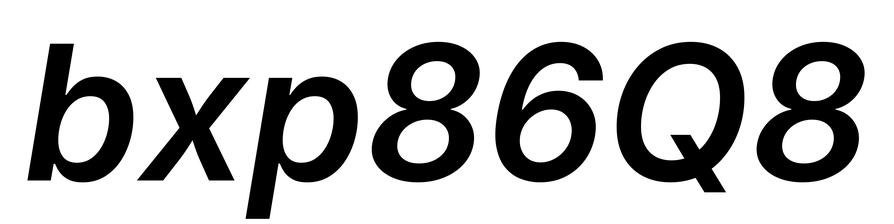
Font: Inter-Italic_SemiBold_Italic